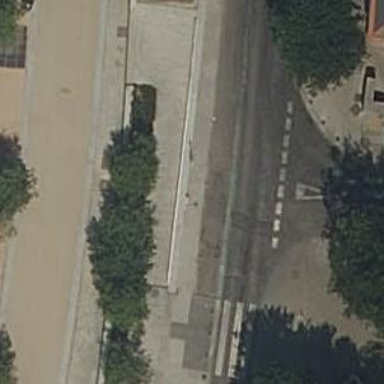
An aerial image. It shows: Marked crossing on the road.